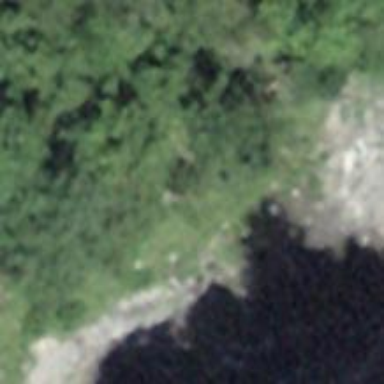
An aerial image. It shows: Cliff in nature.